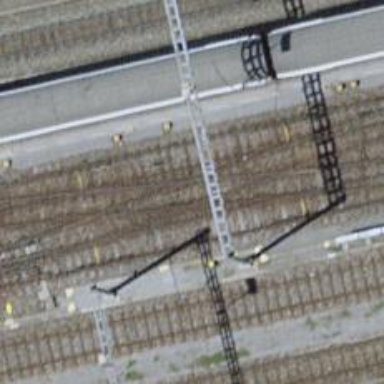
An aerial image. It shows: Rail yard with electrified contact lines for the trains.